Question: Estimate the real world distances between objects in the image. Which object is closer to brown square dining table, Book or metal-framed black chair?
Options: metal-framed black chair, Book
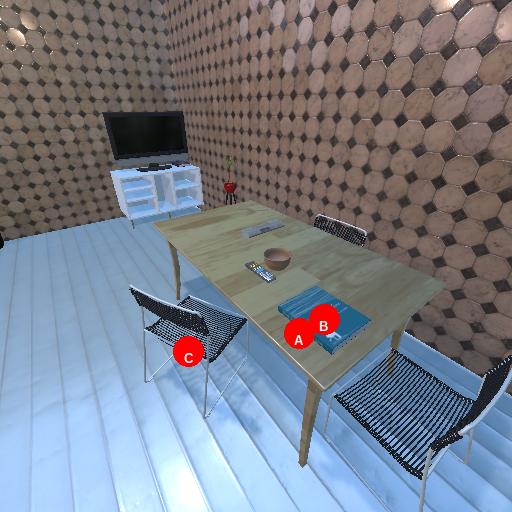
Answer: metal-framed black chair